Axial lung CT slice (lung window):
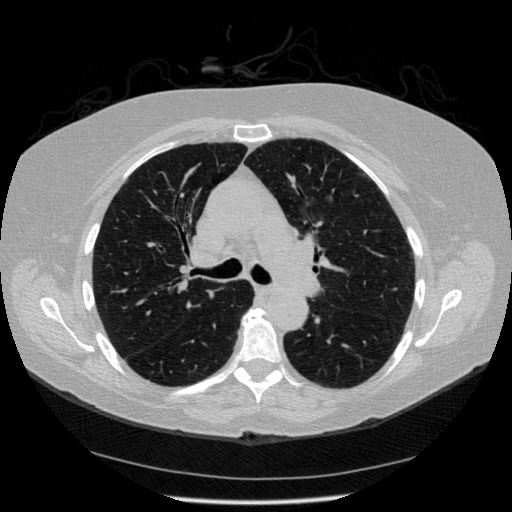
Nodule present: no